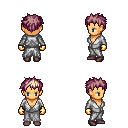
a pixel art fantasy rpg character, female body template, human, tanned skin, white robe, red pants, white blonde bedhead hairstyle, gold gloves, maroon shoes, four views (front, back, left, right), 2x2 character sprite sheet, small pixel art, hard edges, no anti-aliasing